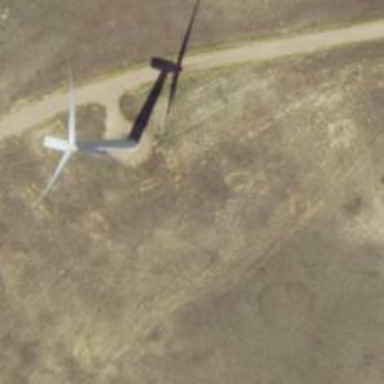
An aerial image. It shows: Wind generator using horizontal axis wind turbines.